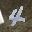
Label: 4